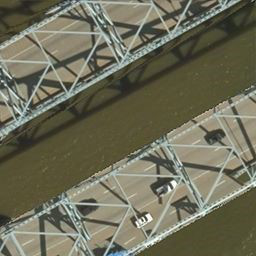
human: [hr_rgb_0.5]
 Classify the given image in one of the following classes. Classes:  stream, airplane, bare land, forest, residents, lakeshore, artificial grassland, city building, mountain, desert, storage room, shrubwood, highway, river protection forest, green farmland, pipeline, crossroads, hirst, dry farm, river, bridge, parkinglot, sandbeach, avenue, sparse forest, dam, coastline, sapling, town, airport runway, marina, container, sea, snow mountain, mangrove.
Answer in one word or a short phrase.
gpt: bridge